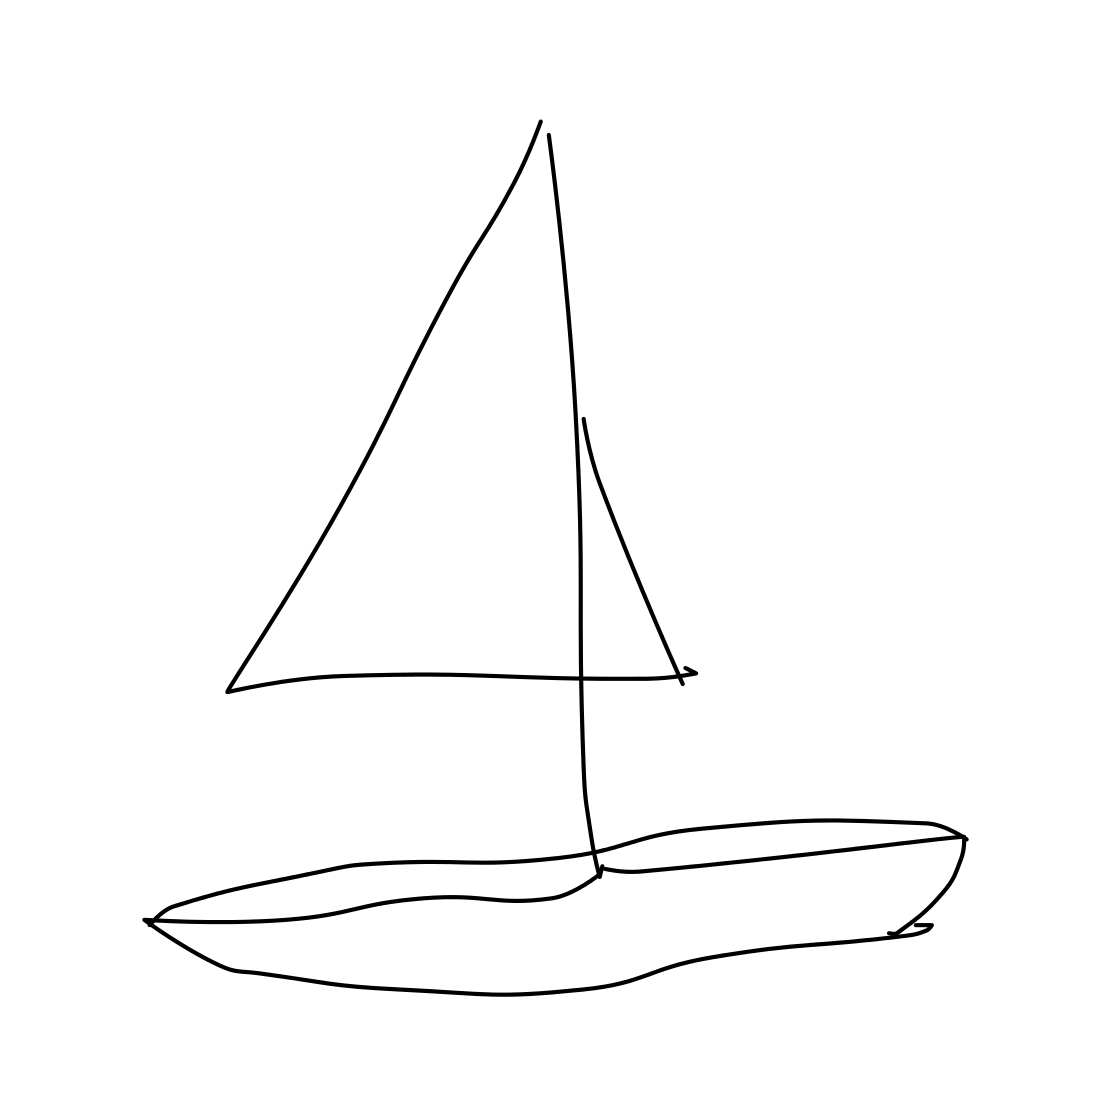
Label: sailboat